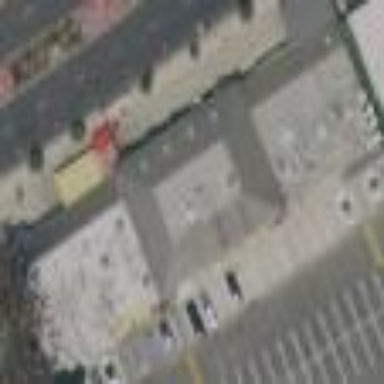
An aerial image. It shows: Retail building.